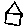
Label: house